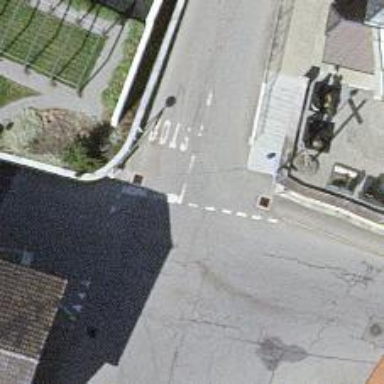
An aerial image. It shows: Road with stop sign.